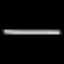
Label: line